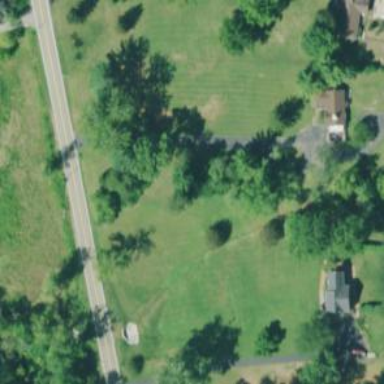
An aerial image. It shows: Driveway leading to service road.